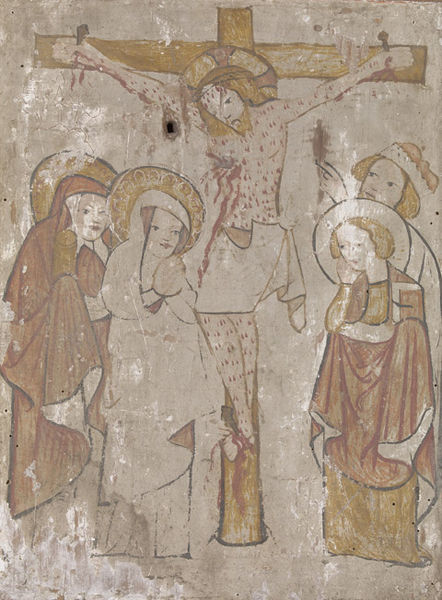
Titel: Kreuzigung Christi
Künstler: Oberrheinischer Meister
Standort: Karlsruhe
Institution: Staatliche Kunsthalle Karlsruhe
Schlagwörter: dunkel, fuß, gemälde, gott, hand, kopf, körper, lendenschurz, mann, nackt, umhang, weiß, wunde, frauen, gelb, menschen, mädchen, ocker, braun, frau, grau, holz, hut, hüte, kleid, kleider, licht, mund, männer, nase, orange, schwarz, skizze, zeichnung, rot, tuch, malerei, alt, bart, blond, jung, wand, arme, augen, bibel, falten, hinrichtung, johannes, mord, stehen, stein, tod, tot, trauer, bild, fünf, hände, kirche, auge, gewand, gold, haare, mantel, stoff, tücher, drei, gewänder, mutter, krone, beine, kopfbedeckung, bein, füße, mauer, farbe, grafik, tafel, weib, weiber, kopftuch, thomas, tusch, wandgemälde, wandmalerei, faltenwurf, nagel, nägel, zeigen, umriss, blut, hängen, lendentuch, buch, kreuz, bedeckt, weinen, druck, loch, stich, strich, beten, gebet, kranz, flecken, schein, spritzen, palmzweig, karfreitag, heiligenschein, nimbus, christus, jesus, kreuzigung, ostern, sterben, stigmata, wunden, wundmal, wundmale, christlich, leiden, schmerz, toga, mittelalter, zentral, dornen, betende, romanik, kruzifix, herz, heilige, speer, fresko, freundlich, jünger, heilig, maria, wandbild, magdalena, glauben, beweinung, maria magdalena, trauern, trauernde, petrus, dornenkrone, ikone, marien, aureole, christi, klagen, romanisch, andachtsbild, blaken, frsko, evangelisch, gekreuzigter, kreuznimbus, geischt, martyrium, golgotha, katholisch, freske, lieblich, beschädigt, glorie, folter, marter, passion, byzanz, jungfrauen, seitenwunde, blutstropfen, inri, nimben, mater, kreu, gebete, kreus, byzantinisch, frühchristlich, kreiz, verblasst, heiligen, dreinageltypus, bluttropfen, zustand, geschunden, heilige jungfrau, kreuigung, mari, beweinunng, fghj, corpus christi, blutet, blutüberströmt, dorenenkrone, sekko, heiligenscheinm, römisch katholisch, maria mutter gottes, gekrauzigter, kreuzigung marien, heiligenscheien